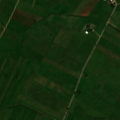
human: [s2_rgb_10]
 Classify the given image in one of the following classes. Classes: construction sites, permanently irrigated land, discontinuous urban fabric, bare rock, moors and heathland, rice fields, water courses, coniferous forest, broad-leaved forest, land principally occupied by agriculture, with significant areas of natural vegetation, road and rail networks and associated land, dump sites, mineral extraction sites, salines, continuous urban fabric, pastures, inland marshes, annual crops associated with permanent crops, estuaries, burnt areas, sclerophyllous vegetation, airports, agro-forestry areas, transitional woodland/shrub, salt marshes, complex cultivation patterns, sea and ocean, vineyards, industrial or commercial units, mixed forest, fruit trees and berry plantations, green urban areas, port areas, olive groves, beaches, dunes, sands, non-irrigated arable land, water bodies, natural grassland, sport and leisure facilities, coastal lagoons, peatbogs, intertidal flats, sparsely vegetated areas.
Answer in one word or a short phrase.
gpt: non-irrigated arable land, complex cultivation patterns